Question: I have a category list showing in one of my WordPress page. currently it is showing all the category names with link. I want to show the post number too. means if category A have 10 post it ll show beside its name.
here is my current snippet:
'''
<ul class="cat-list">
<?php
$args=array(
'orderby' => 'name',
'order' => 'ASC'
)
?>
<?php
foreach (get_categories( $args ) as $cat) : ?>
<li>
<div class="post-title">
<h5><a href="<?php echo get_category_link($cat->term_id); ?>"><i class="fa fa-arrow-circle-right"></i> <?php echo $cat->cat_name; ?></a></h5>
</div>
</li>
<?php endforeach; ?>
</ul>
'''
here is what I want to do:

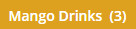
Answer: Try some thing like this when you looping to get 'category_count'
'''
<?php
$cat = get_the_category();
$cat = $cat[0];?>
echo $cat->category_count;
?>
'''
This link may help you here
<URL>